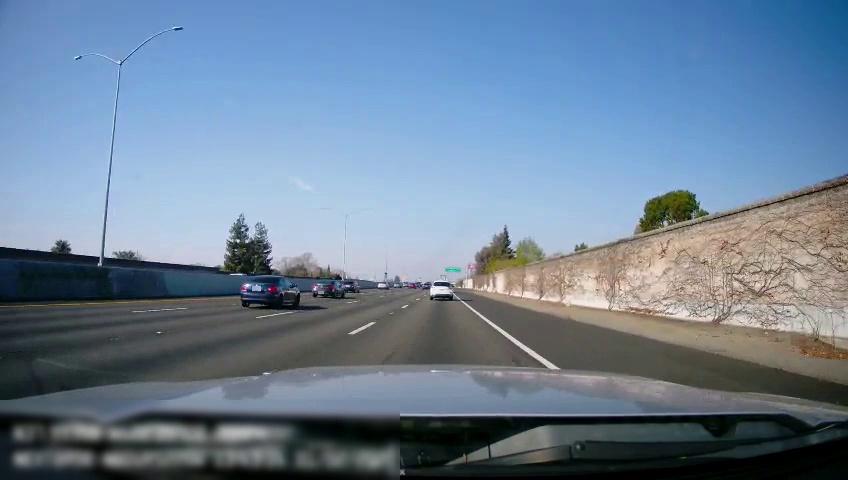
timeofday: Day
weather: Sunny
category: Drivable Space
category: Vehicles | SUV
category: Vehicles | Car
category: Vehicles | Car
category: Vehicles | Car
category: Vehicles | Car
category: Lanes | Current Lane
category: Lanes | Current Lane
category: Lanes | Alternate Lane
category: Lanes | Alternate Lane
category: Lanes | Alternate Lane
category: Traffic | Signs